Question: I need to change paint order by z axis, so always middle cell is on top. Anyone know any method which let me to change repaint order?
What I have now (white row is set to selected and shows which one is middle (should be on top in z axis)):

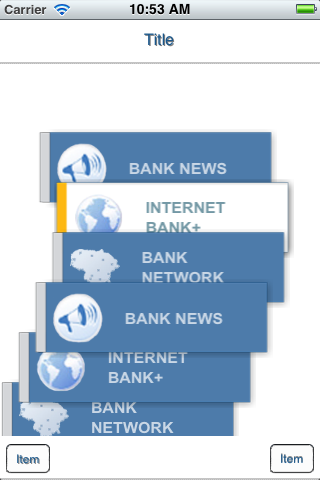
Answer: I found solution myself. Just called '[mTableView bringSubviewToFront:cell];' for middle row and it works fine. I didn't try it before, because on android it didn't work. I had to change paint order (android sdk have protected method for that).
Hope this helps to someone